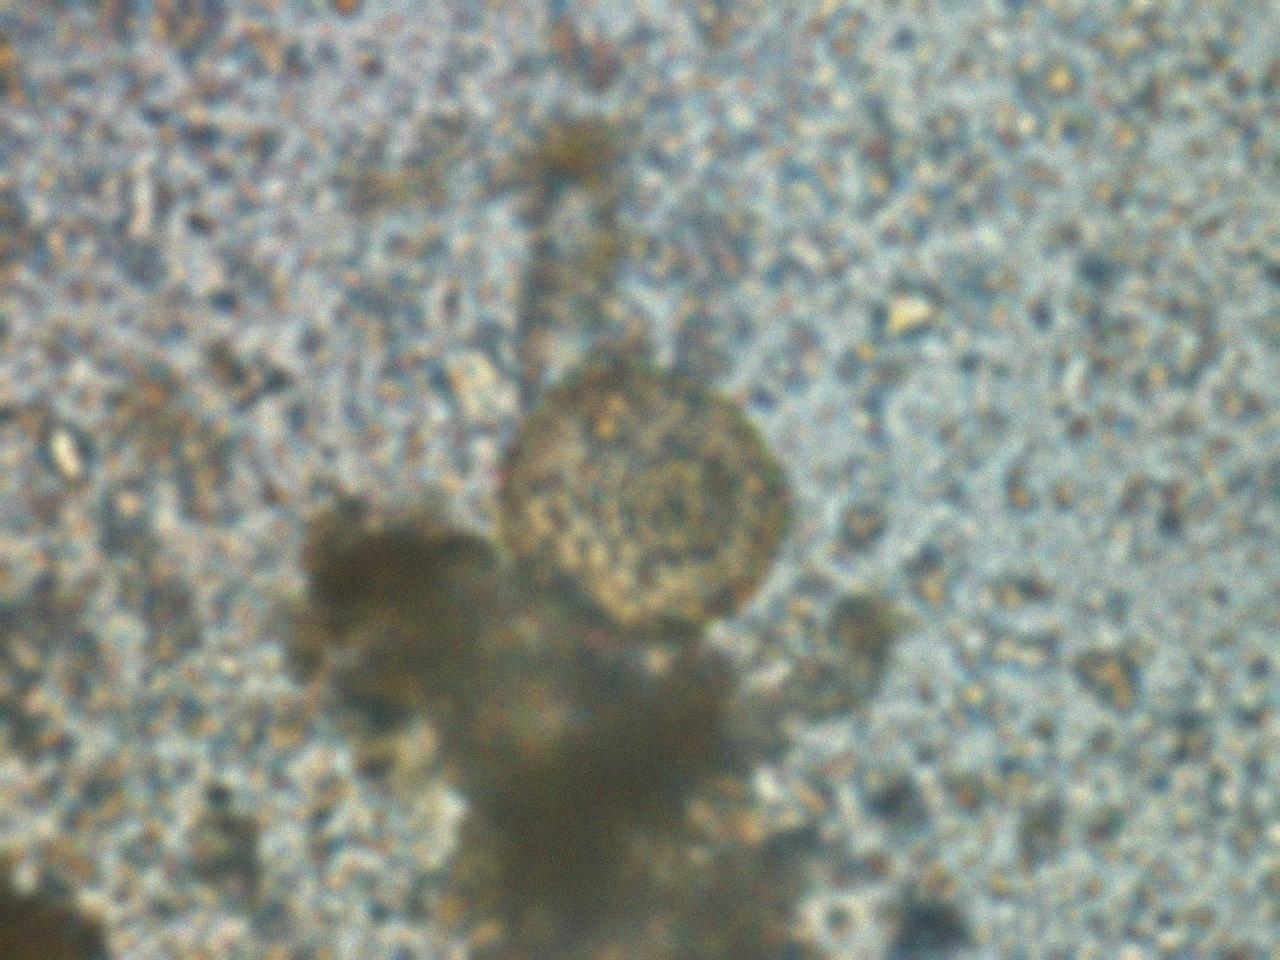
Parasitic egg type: Hymenolepis diminuta